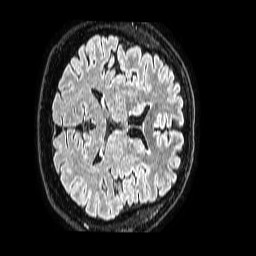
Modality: FLAIR
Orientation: axial
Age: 53
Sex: male
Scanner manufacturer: philips
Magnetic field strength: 1.5 T
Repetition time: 4.8 s
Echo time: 0.3 s